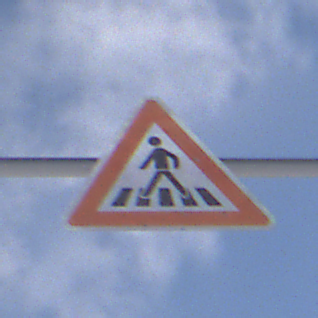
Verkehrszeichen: FussgaengerueberwegRechts
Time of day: MorningAfternoon
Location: Outdoor (Nature)
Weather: PartlyCloudy
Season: Winter
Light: Natural